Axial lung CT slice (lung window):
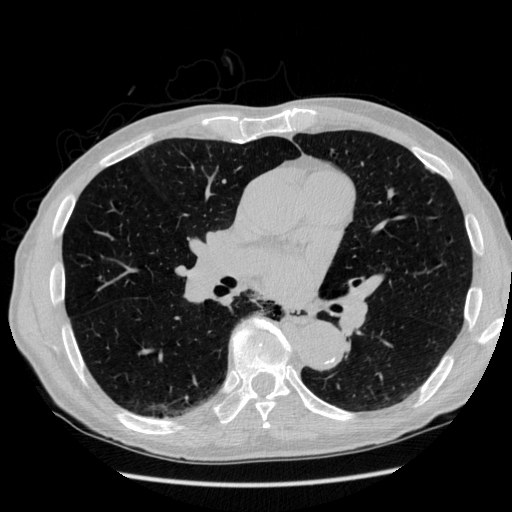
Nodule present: no